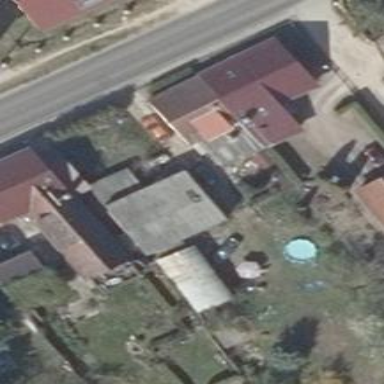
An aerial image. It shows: Simple and straightforward house.